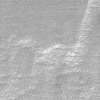
Atmospheric dust classification: not_dusty